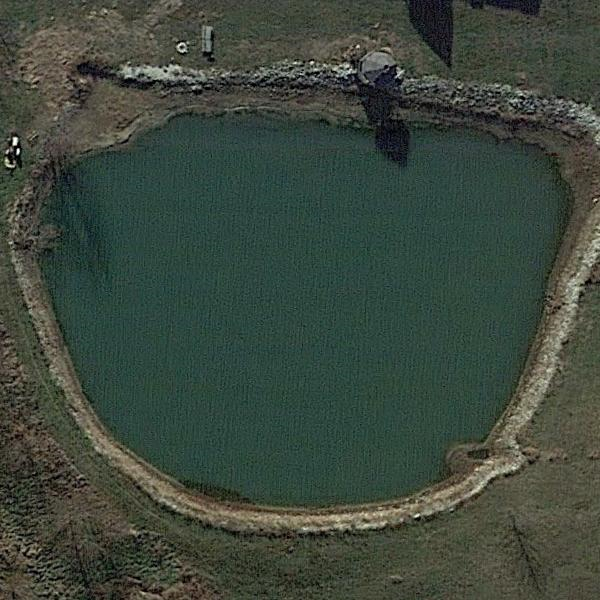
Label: Pond